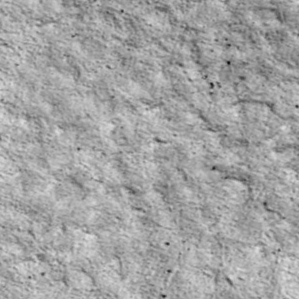
Label: non_frost